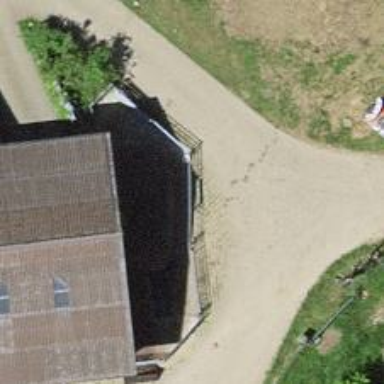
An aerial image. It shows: Farm shop.